Field crop: tomato
Growth stage: 2
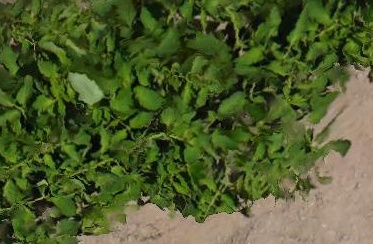
Species: tomato